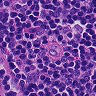
Metastatic tissue present: no